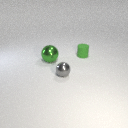
large green metal sphere to the left of small gray metal sphere